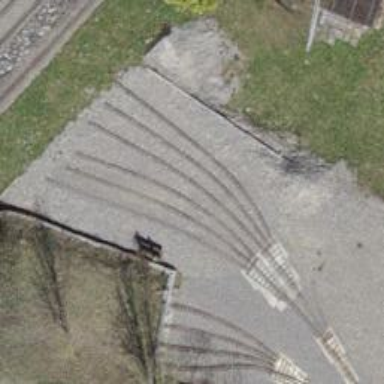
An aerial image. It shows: Miniature railway situated in yard.